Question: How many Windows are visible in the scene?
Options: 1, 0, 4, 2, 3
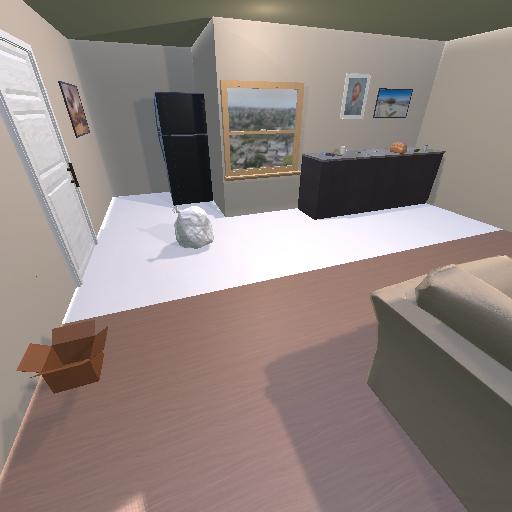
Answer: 1